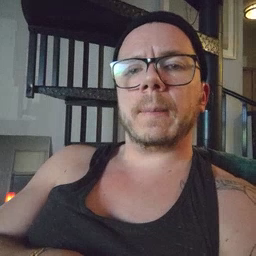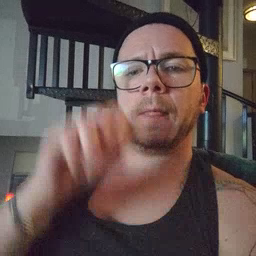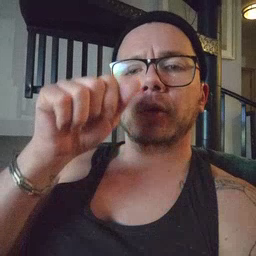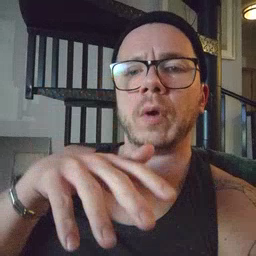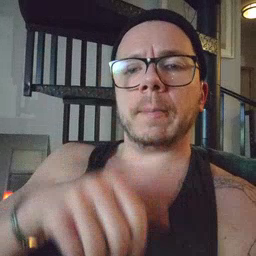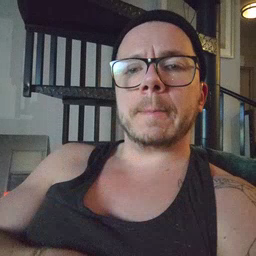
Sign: drop